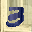
Label: 3